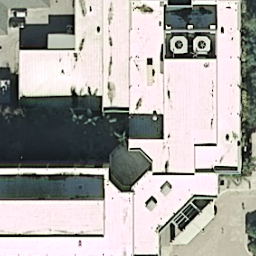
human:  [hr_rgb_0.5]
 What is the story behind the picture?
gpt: buildings